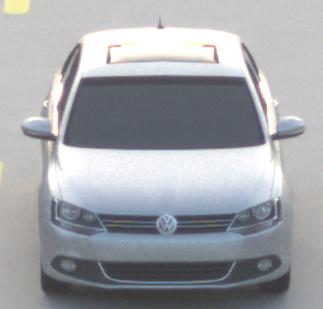
Make: VW
Model: Jetta 1.2 TSI
Detailed model: Jetta (IV)
Model produced from: 2011/01
Model produced until: 2014/08
Doors: 4
Color: white
Road condition: dry road
Daytime: sunrise or sunset
Contrast: low contrast